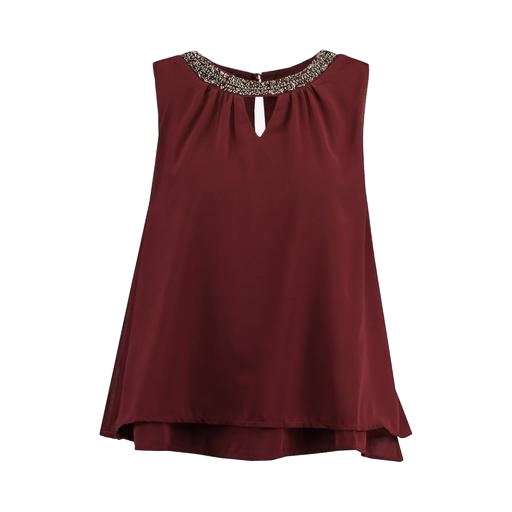
pleat-neck top, red embellished t-shirt, red petite high-low top only macy, white background